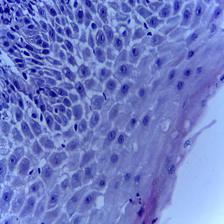
Diagnosis: Normal